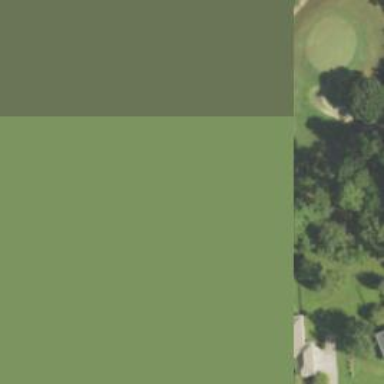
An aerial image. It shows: View of golf hole.